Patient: sex M, age 35
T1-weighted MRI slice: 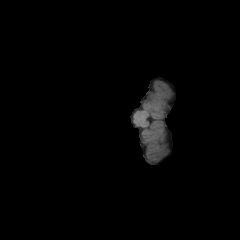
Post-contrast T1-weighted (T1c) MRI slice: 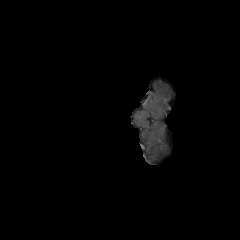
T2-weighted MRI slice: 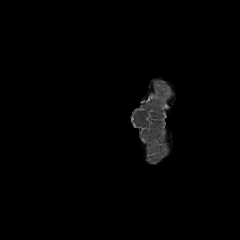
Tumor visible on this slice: no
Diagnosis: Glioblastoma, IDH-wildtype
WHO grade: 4